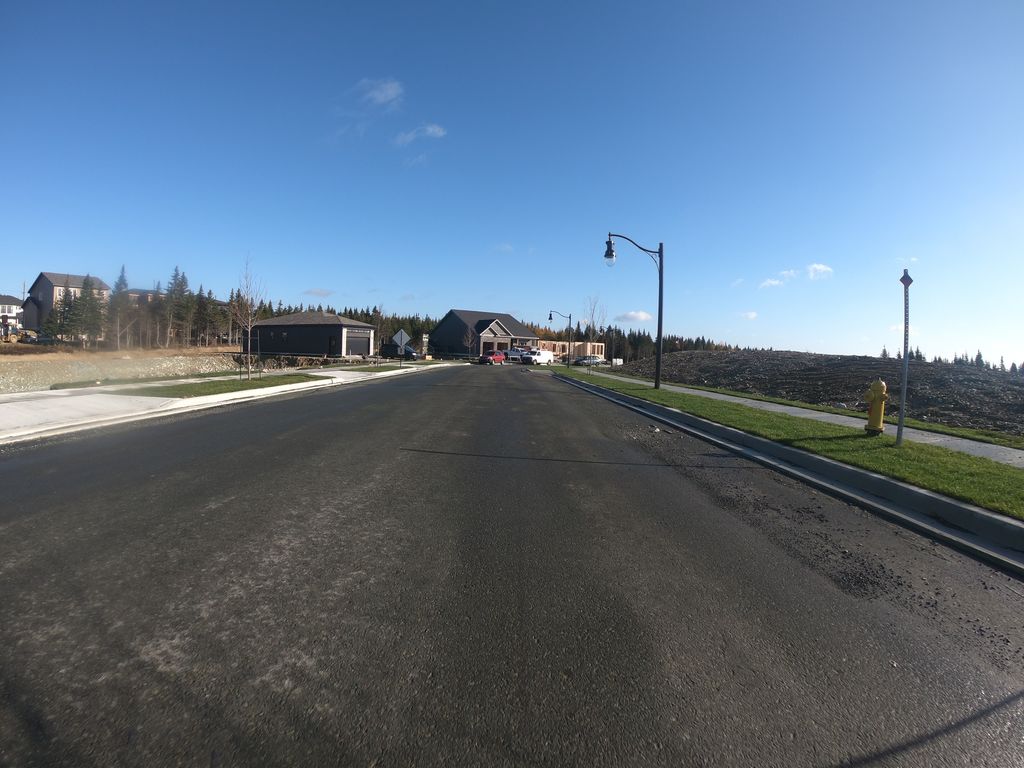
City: st_johns